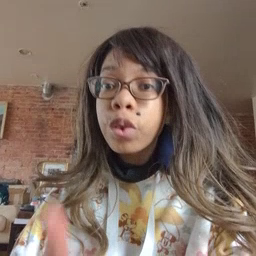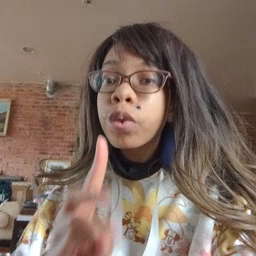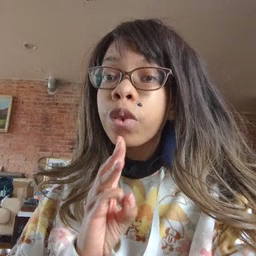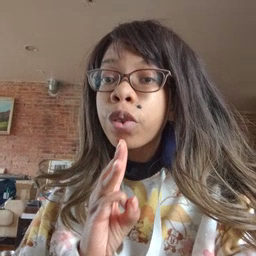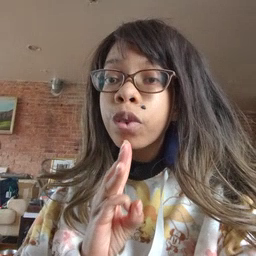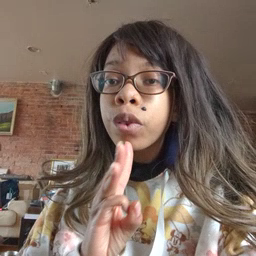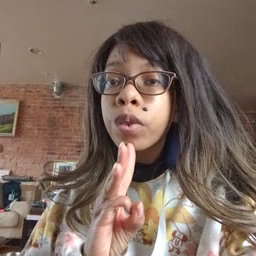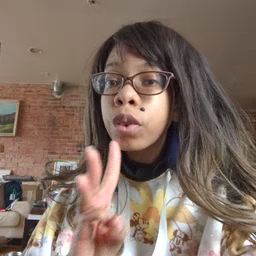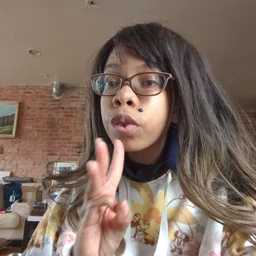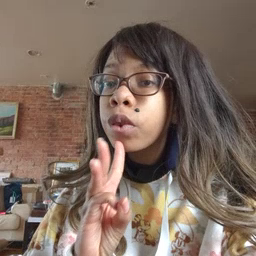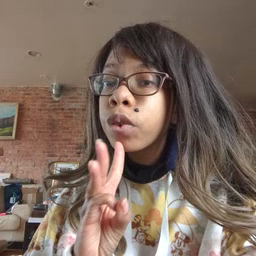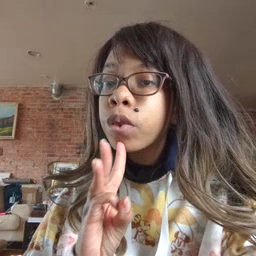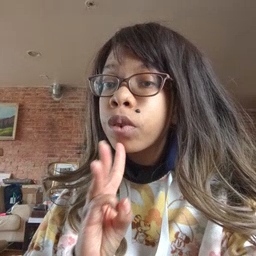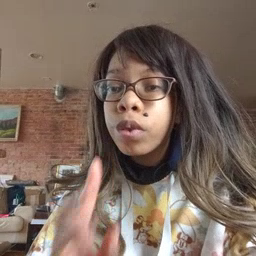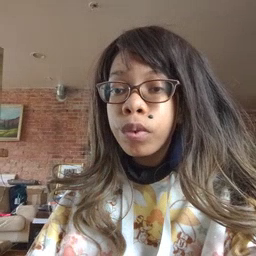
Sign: water